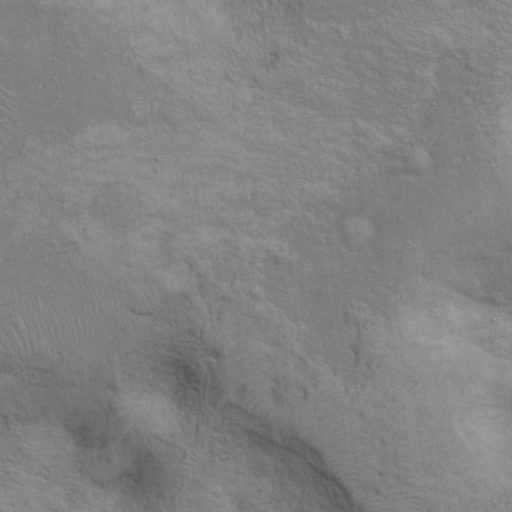
Classes present: Background, Cone